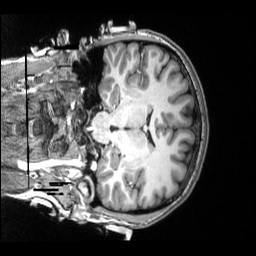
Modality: T1w
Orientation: coronal
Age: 21
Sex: female
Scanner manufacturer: siemens
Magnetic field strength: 3 T
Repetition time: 2.53 s
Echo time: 0.0033 s